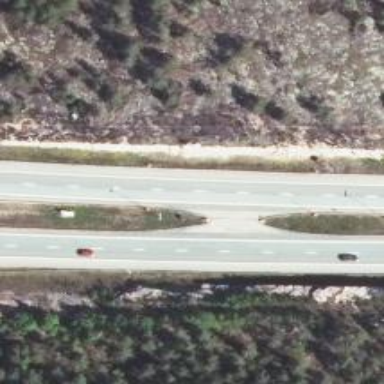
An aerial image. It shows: Asphalt motorway.